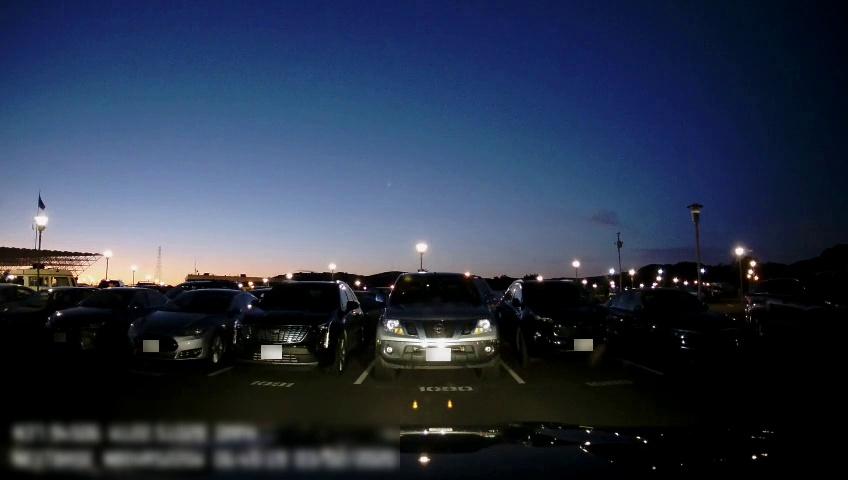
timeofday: Night
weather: Other
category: Drivable Space
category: Vehicles | SUV
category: Vehicles | Car
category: Vehicles | SUV
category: Vehicles | Truck
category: Vehicles | SUV
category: Vehicles | Car
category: Vehicles | Car
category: Vehicles | Car
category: Vehicles | Car
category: Vehicles | Other LV
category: Vehicles | SUV